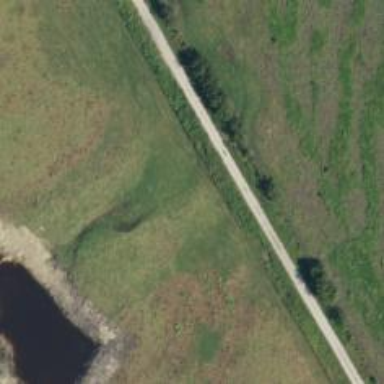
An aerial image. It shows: Culvert tunnel.